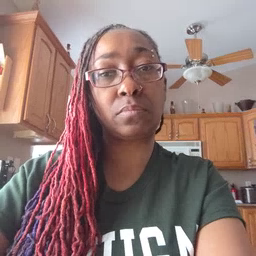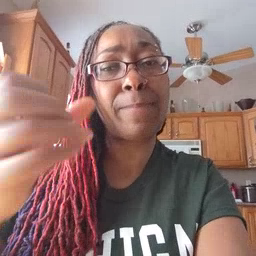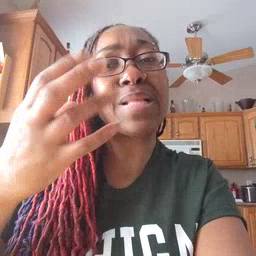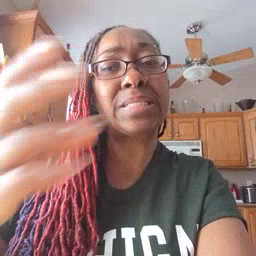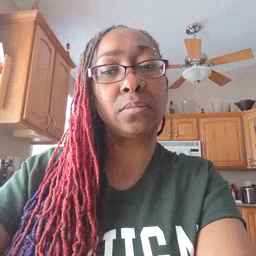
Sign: many